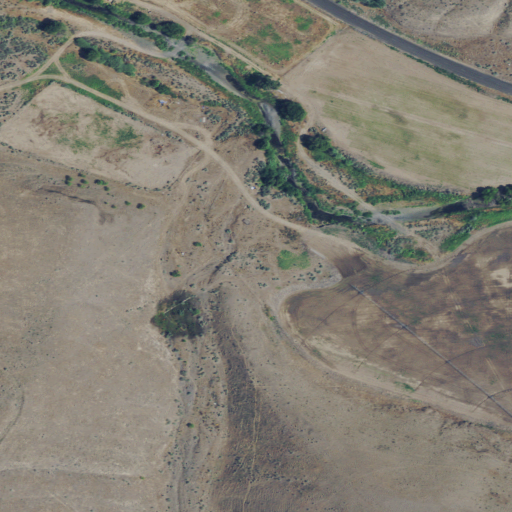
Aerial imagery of valley in Oregon named Pats Canyon containing grassland, herbaceous wetlands, cultivated crops, open development, low intensity development, and shrub